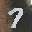
Label: 7